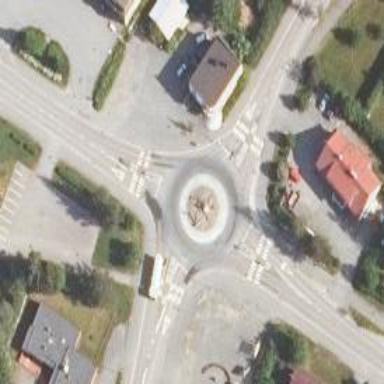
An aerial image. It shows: Secondary road with asphalt surface leading to roundabout.